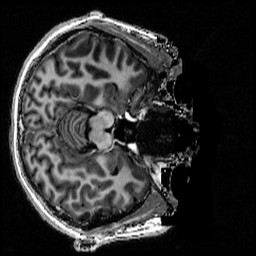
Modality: T1w
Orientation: axial
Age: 23
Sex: female